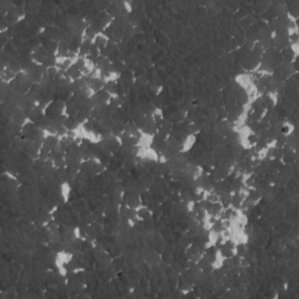
Label: frost